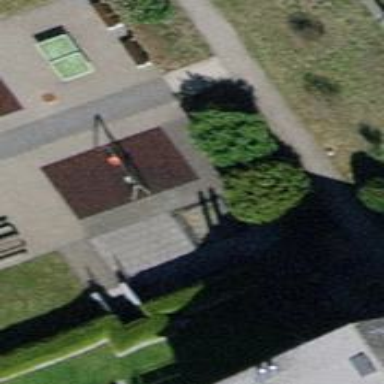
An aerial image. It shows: Sandpit playground.